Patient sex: M
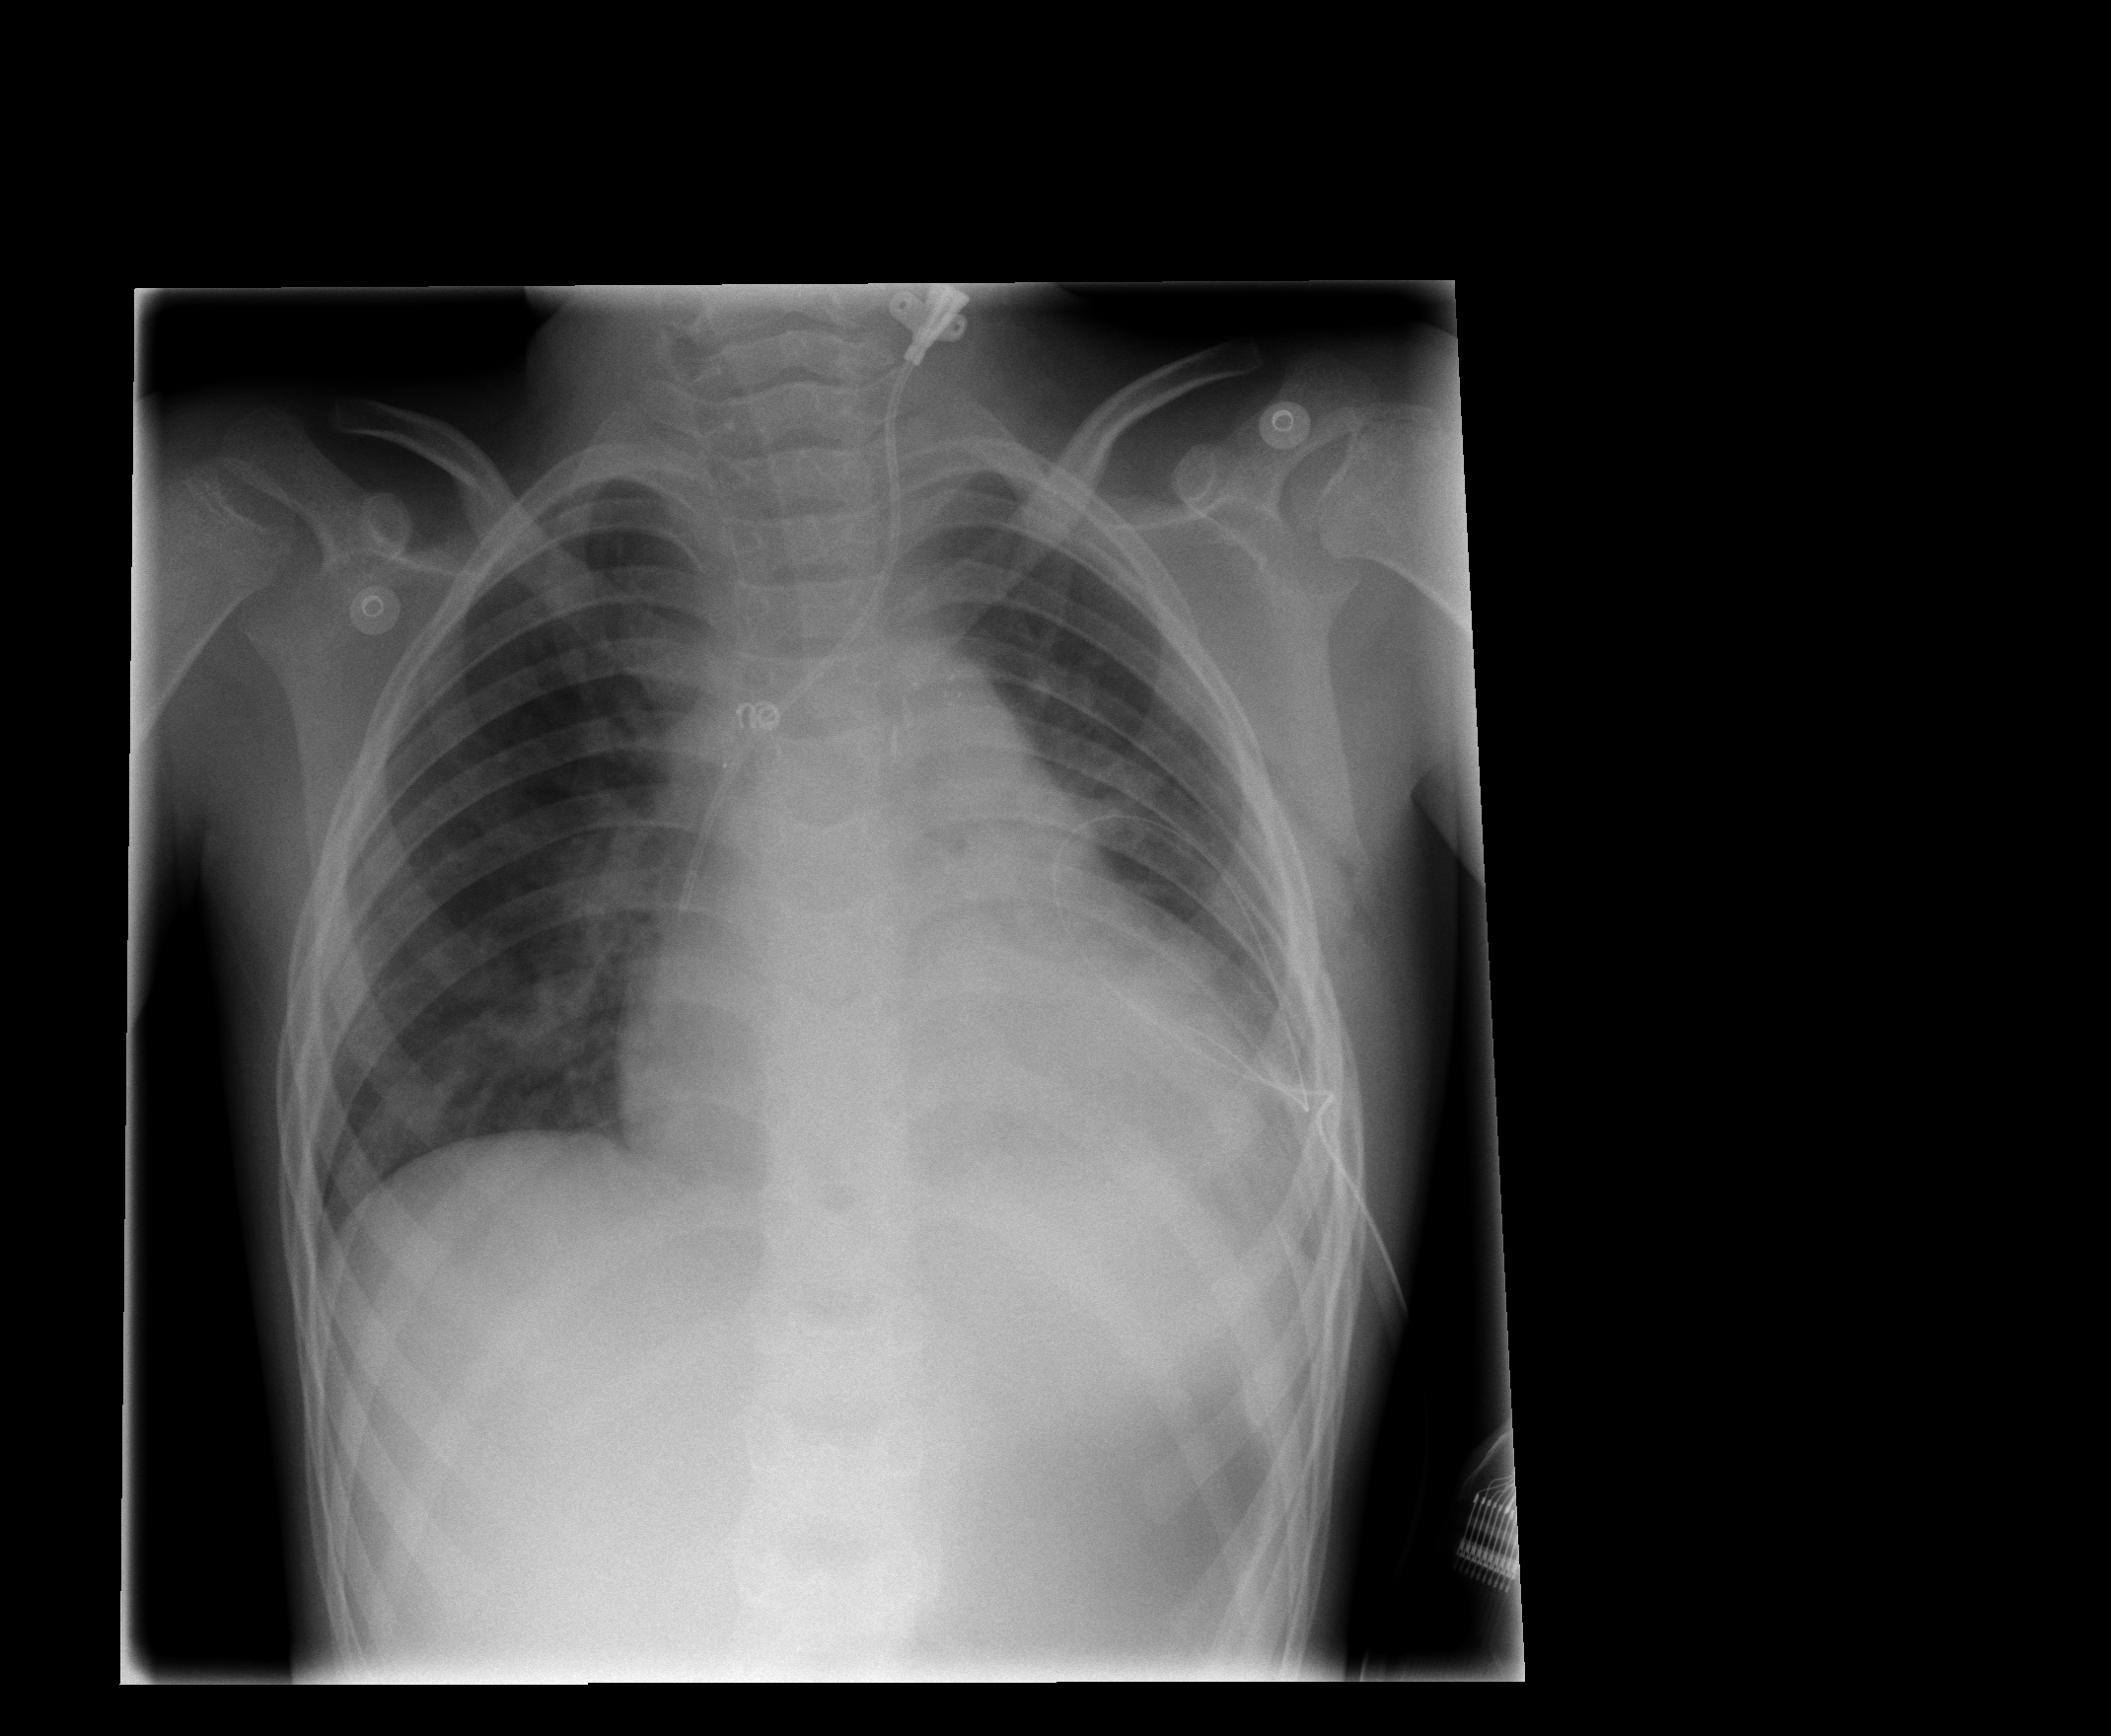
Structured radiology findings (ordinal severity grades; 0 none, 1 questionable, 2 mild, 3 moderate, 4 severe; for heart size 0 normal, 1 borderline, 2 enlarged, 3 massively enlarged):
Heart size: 2
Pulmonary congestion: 0
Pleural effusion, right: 0
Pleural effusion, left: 1
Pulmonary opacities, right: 0
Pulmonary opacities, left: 0
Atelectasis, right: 0
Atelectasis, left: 2